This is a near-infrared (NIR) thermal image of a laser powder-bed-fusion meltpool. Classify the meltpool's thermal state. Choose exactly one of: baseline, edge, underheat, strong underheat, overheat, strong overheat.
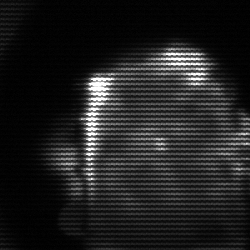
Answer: baseline